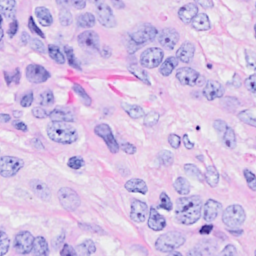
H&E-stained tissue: Breast